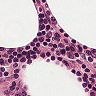
Metastatic tissue present: no